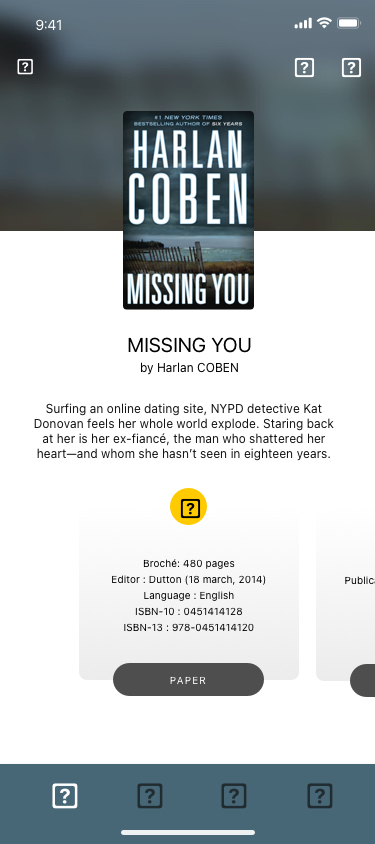
Text in this UI design:
File size : 1037 KB
Publication date (18 March, 2014)
Page flip : enabled
Language : English
ASIN : 0451414120

PAPER
Broché: 480 pages
Editor : Dutton (18 march, 2014)
Language : English
ISBN-10 : 0451414128
ISBN-13 : 978-0451414120


Surfing an online dating site, NYPD detective Kat Donovan feels her whole world explode. Staring back at her is her ex-fiancé, the man who shattered her heart—and whom she hasn’t seen in eighteen years.
MISSING YOU
by Harlan COBEN